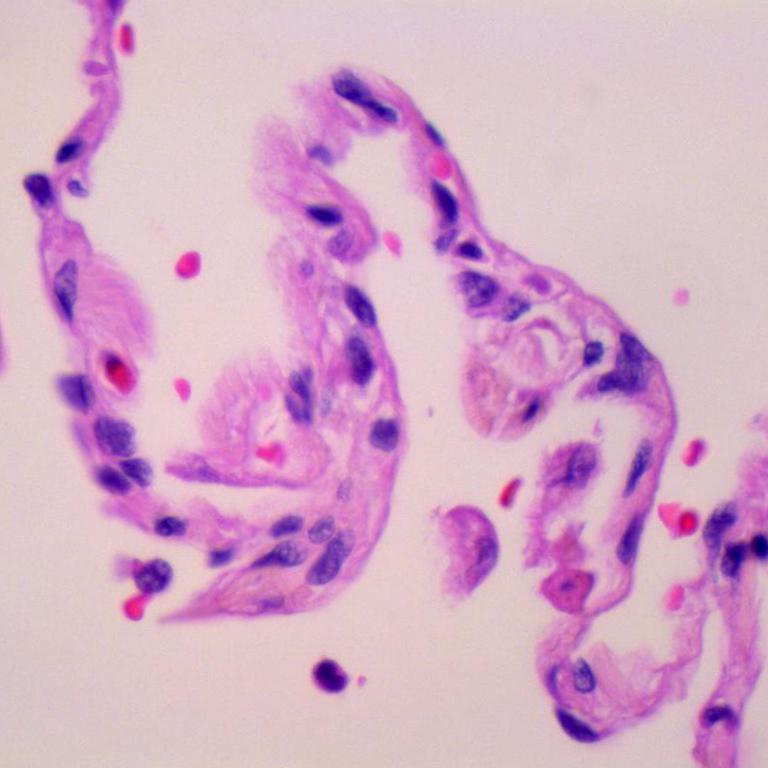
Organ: lung
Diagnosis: benign